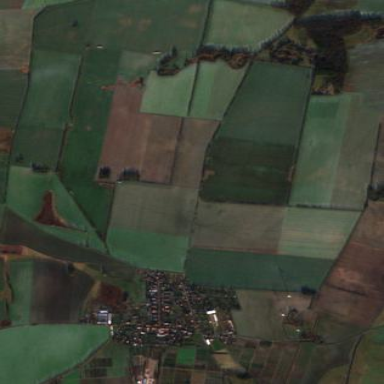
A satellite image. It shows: Picturesque farmland scene.